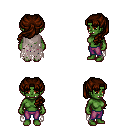
a pixel art fantasy rpg character, female body template, orc, green skin, gray tattered cape, magenta pants, brown princess hairstyle, four views (front, back, left, right), 2x2 character sprite sheet, small pixel art, hard edges, no anti-aliasing